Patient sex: M
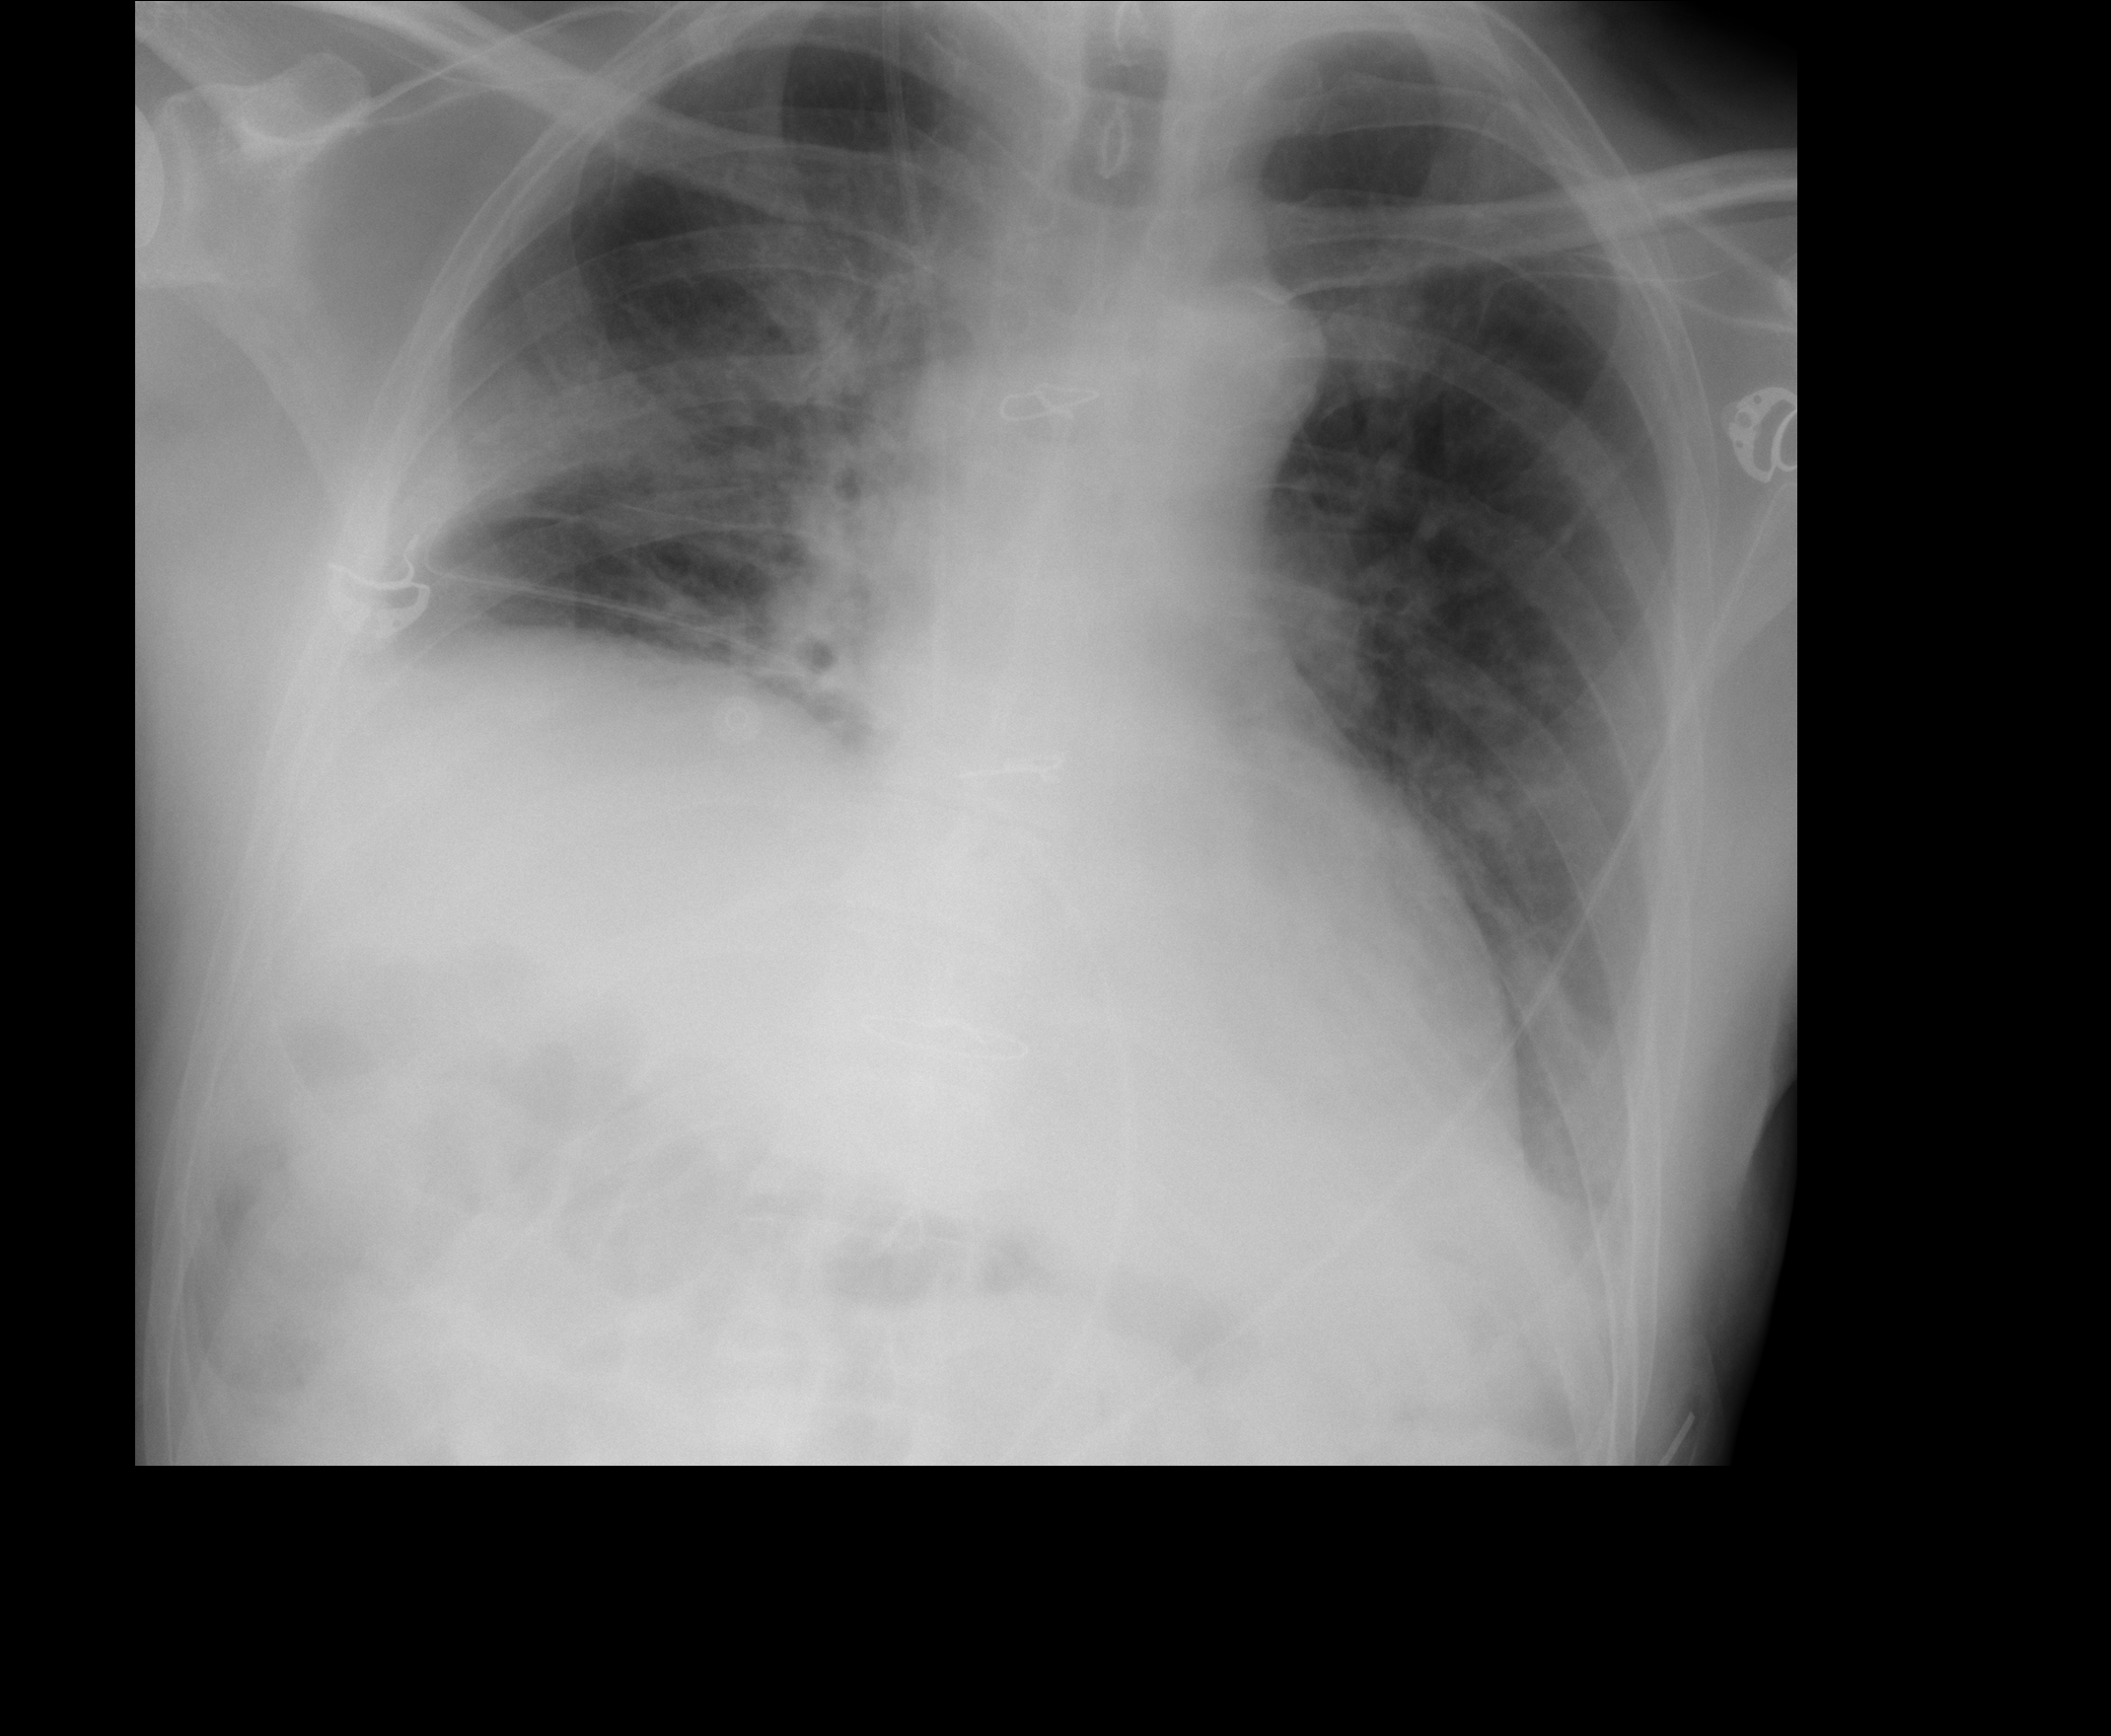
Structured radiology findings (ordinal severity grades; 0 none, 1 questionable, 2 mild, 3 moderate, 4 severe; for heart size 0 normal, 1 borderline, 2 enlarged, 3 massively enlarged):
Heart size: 0
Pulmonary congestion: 0
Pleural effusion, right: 2
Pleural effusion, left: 2
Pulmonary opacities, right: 2
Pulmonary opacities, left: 0
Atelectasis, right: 0
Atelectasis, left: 0